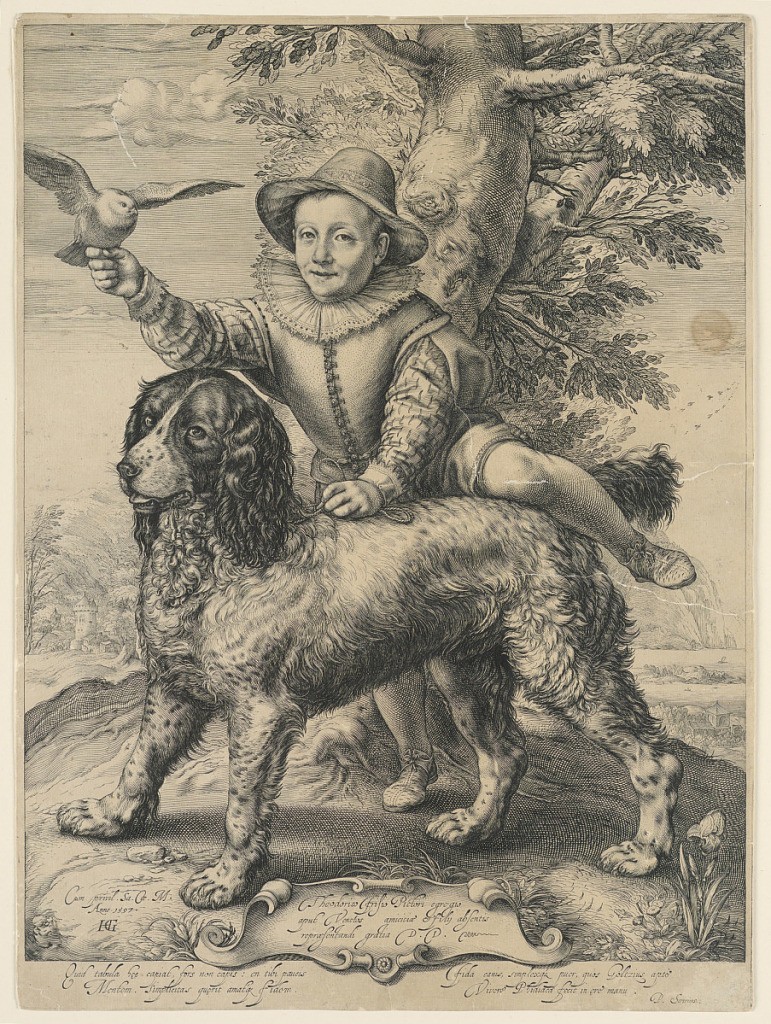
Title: The Dog of Goltzius
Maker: Hendrik Goltzius, Netherlandish, 1558 – 1617
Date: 1597
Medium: Engraving on laid paper
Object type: Print
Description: A boy, holding a bird in his right hand is about to climb on to the back of a large shaggy dog. The portrait is supposed to be that of the son of Theodore Frisius, the Venetian painter to whom Goltzius dedicated the print. Inscription and date 1597 with monogram H. Q.